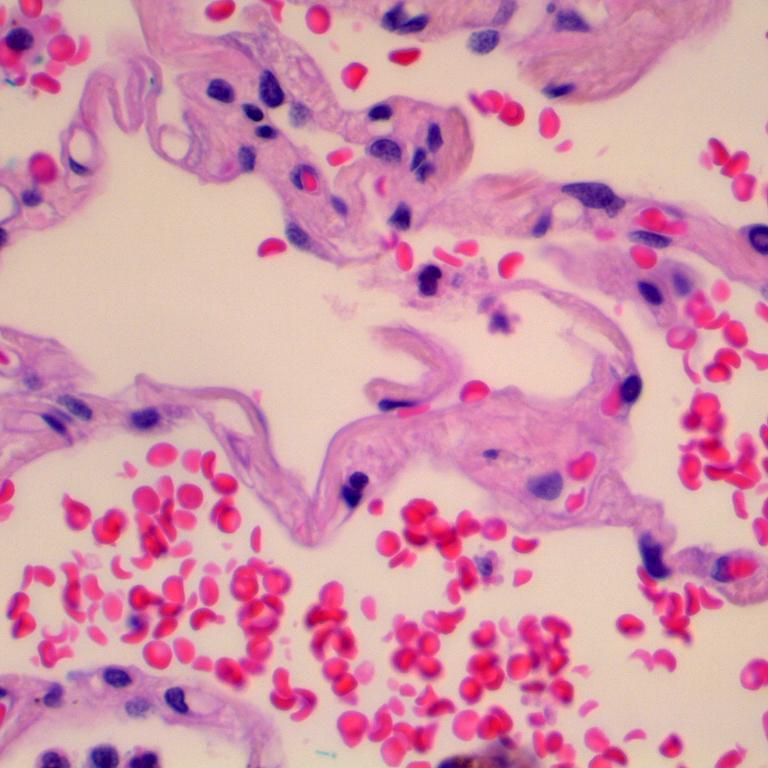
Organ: lung
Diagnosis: benign